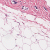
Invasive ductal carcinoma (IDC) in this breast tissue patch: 1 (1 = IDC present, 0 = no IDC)